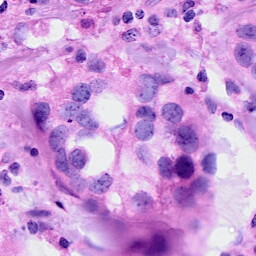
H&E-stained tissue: Breast